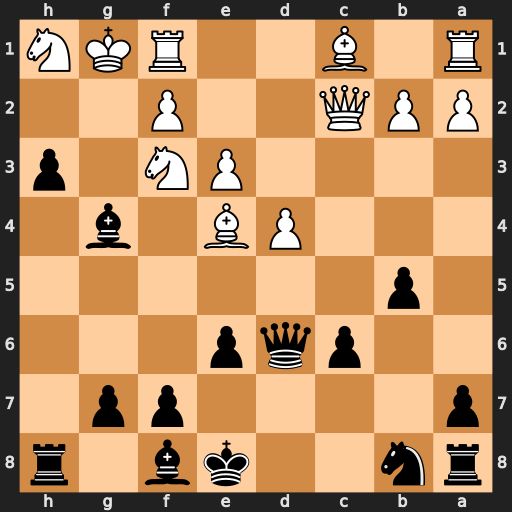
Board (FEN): rn2kb1r/p4pp1/2pqp3/1p6/3PB1b1/4PN1p/PPQ2P2/R1B2RKN
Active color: b
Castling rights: kq
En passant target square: -
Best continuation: h2+ Nxh2 Qxh2#